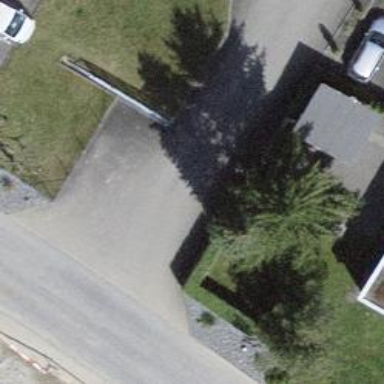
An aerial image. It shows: Gate.